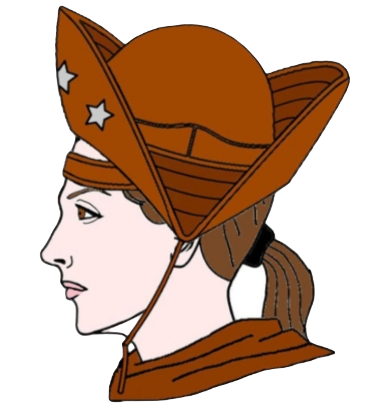
Label: 4_Yes_Chad